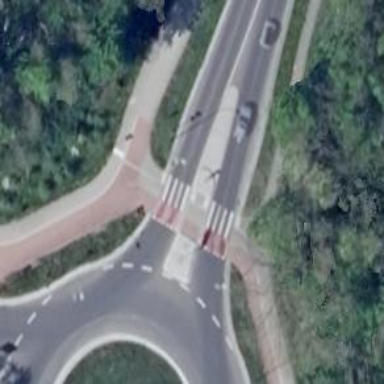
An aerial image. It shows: Uncontrolled zebra crossing.